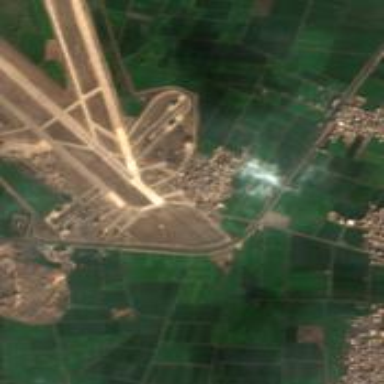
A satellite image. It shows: Runway at airport.